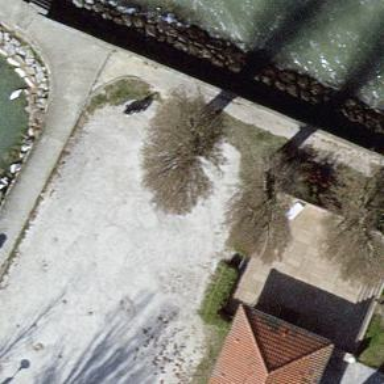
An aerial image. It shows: Outdoor seating area for leisure.